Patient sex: M
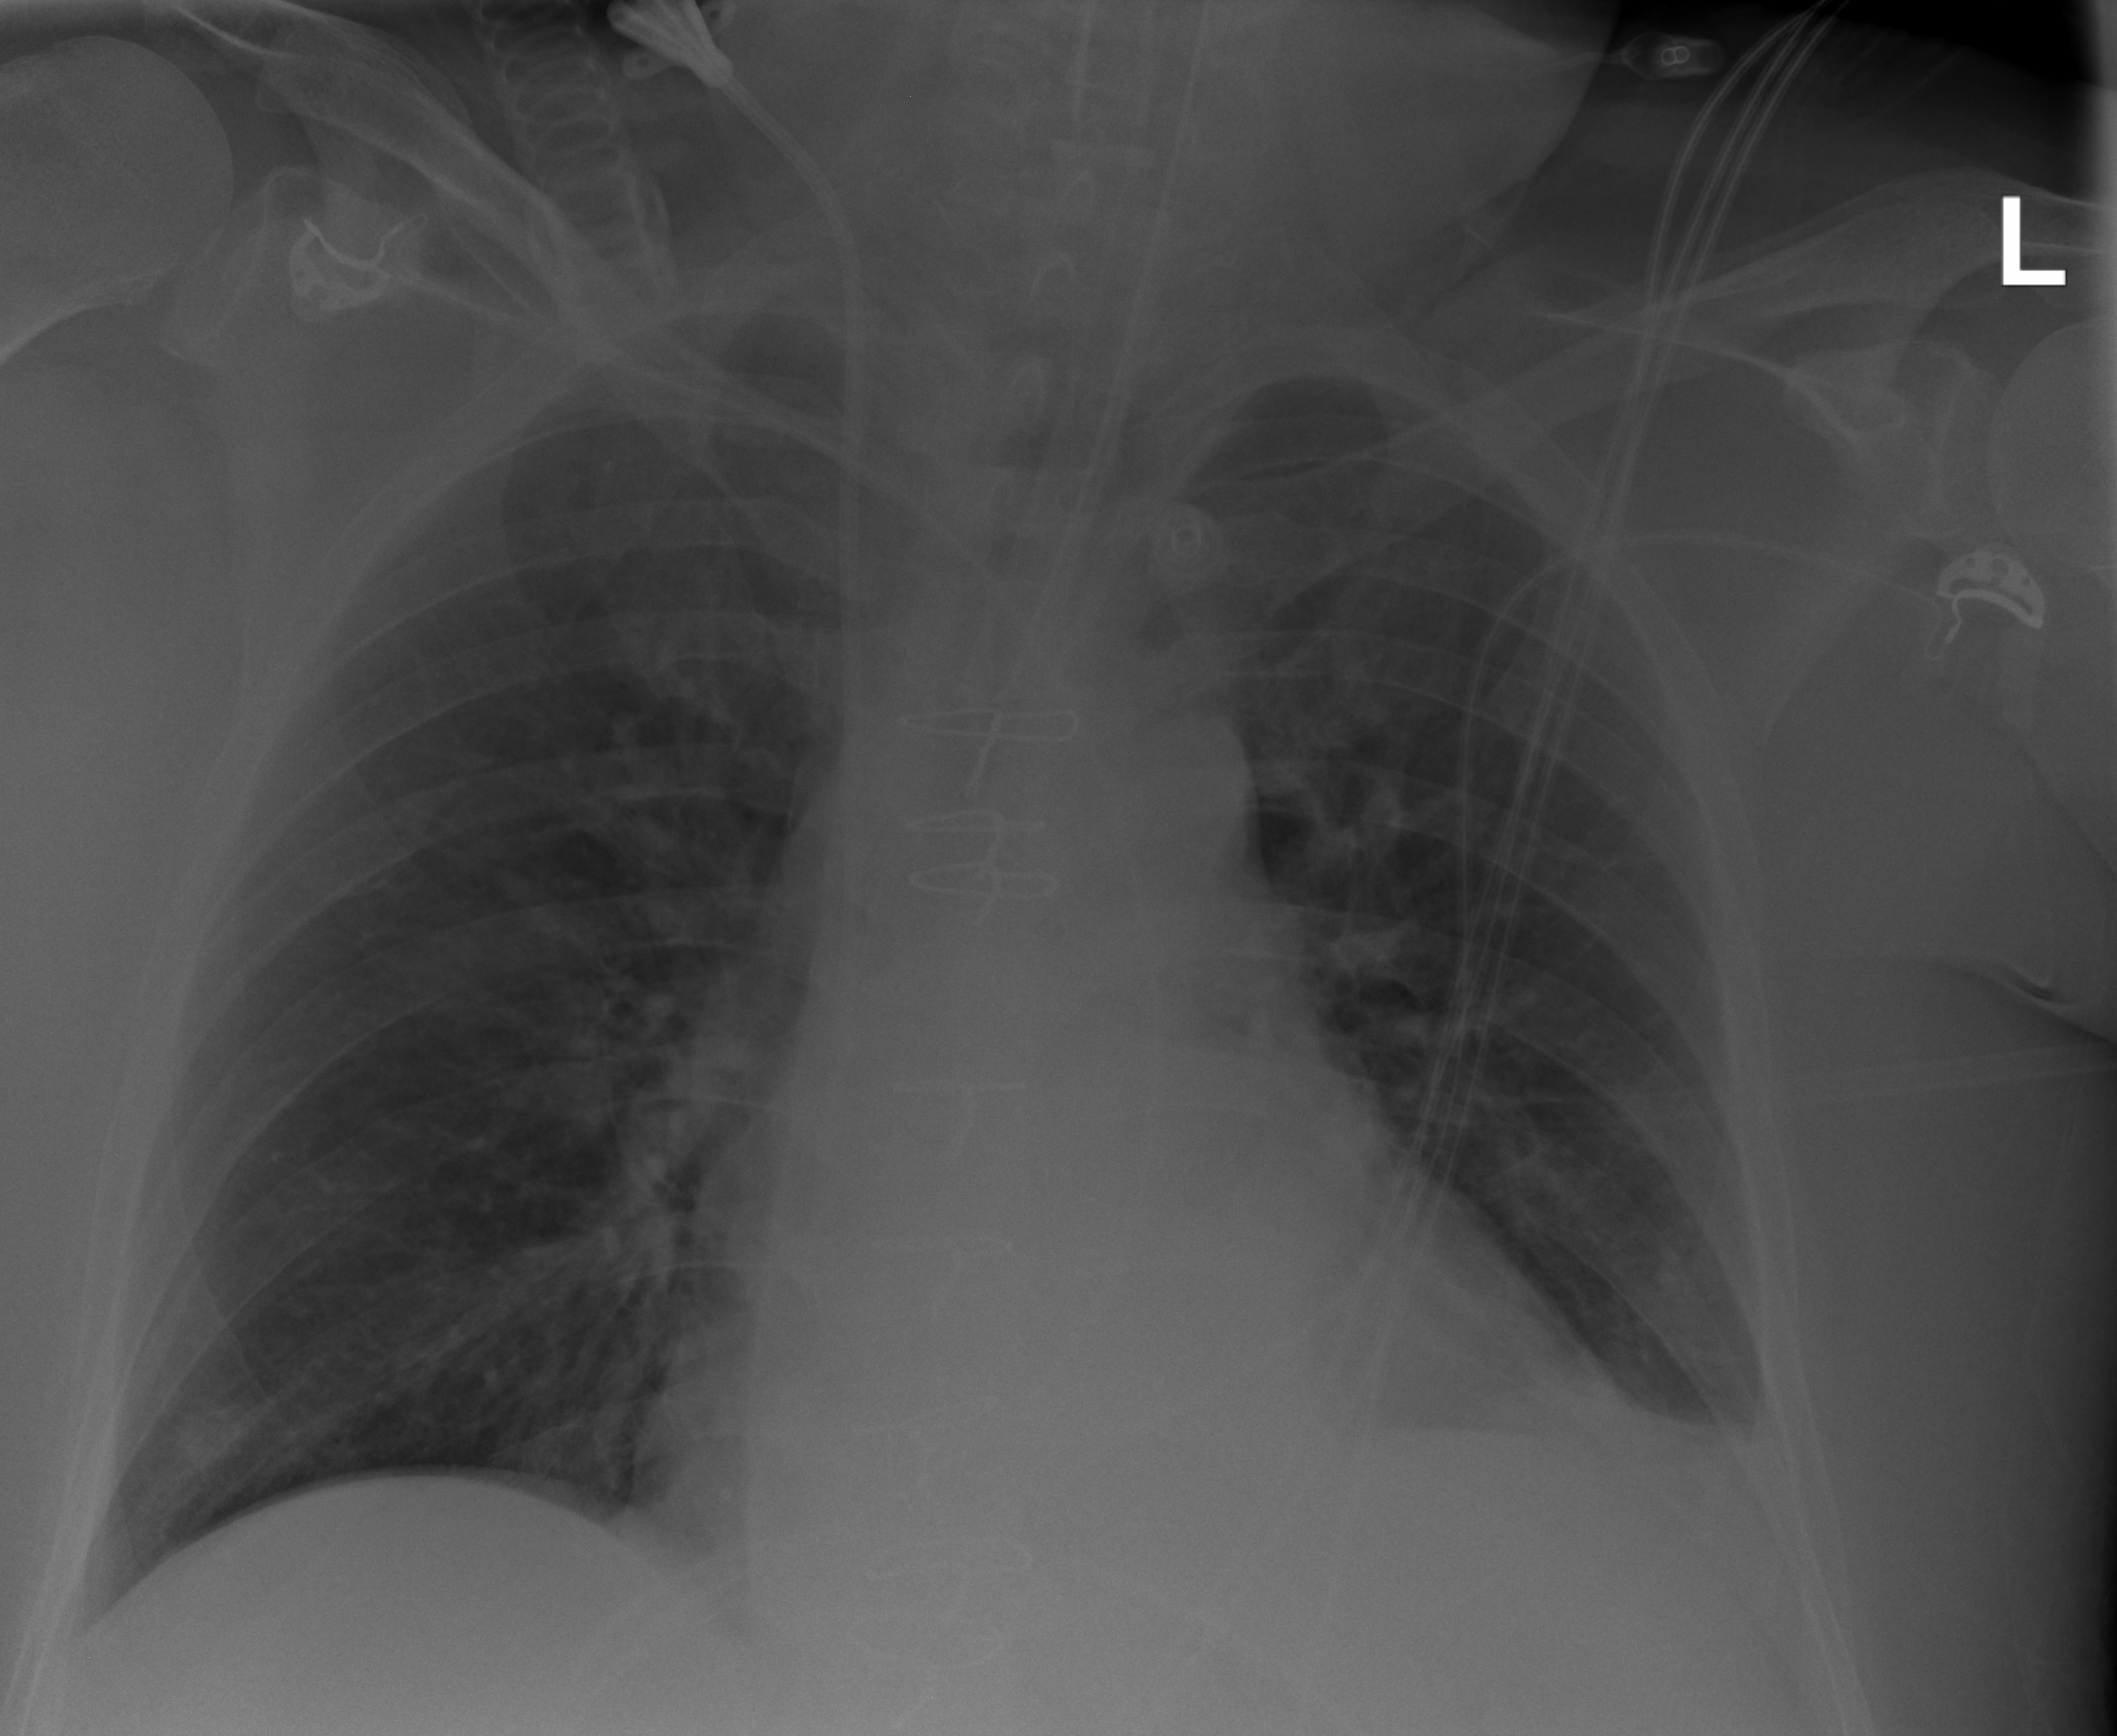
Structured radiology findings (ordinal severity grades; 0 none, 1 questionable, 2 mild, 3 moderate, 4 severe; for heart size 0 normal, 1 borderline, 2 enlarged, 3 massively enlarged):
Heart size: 2
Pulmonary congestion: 1
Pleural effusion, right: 0
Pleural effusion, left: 2
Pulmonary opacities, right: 0
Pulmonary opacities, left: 1
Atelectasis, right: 2
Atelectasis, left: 2